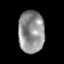
Tissue: prostate
Cell type: T cells
Senescence score: 0.2649
Nuclear area (px): 1074
Mean DAPI intensity: 144.526